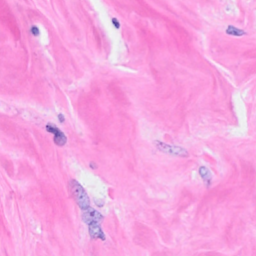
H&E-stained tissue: Breast